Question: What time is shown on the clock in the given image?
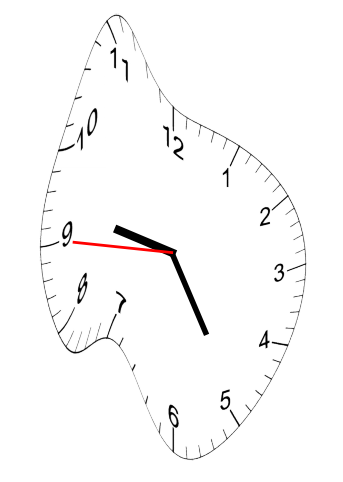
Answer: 09:24:45